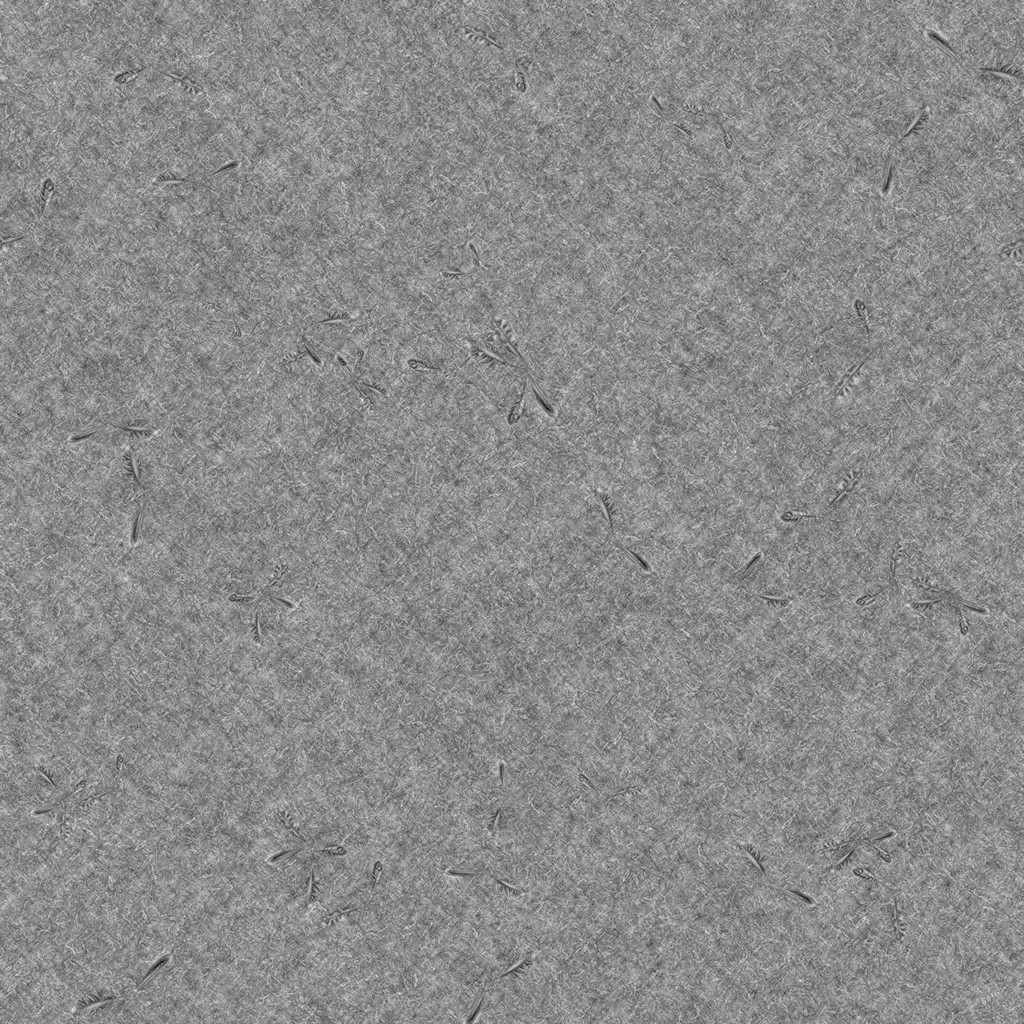
Texture map type: Roughness